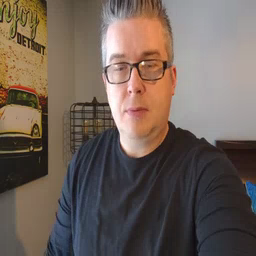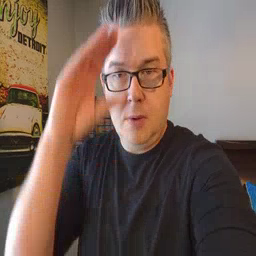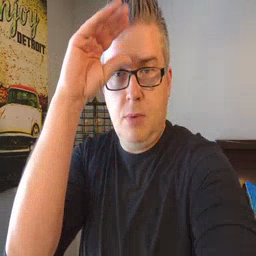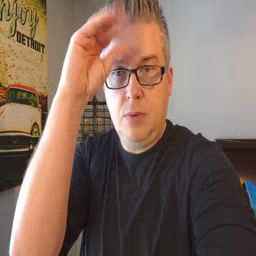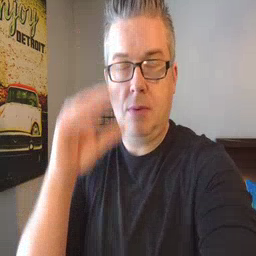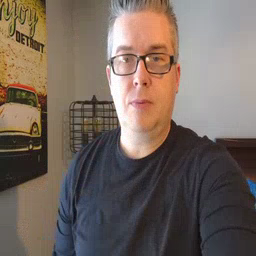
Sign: boy